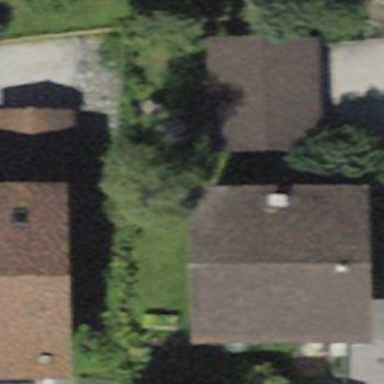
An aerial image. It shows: Simple house.